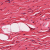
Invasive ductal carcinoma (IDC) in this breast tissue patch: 0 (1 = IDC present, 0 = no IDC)